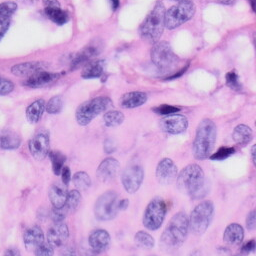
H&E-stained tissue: Skin